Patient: sex M, age 71
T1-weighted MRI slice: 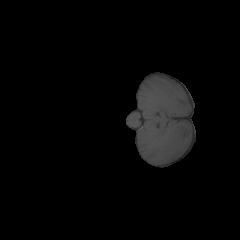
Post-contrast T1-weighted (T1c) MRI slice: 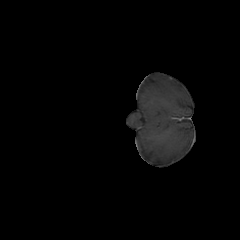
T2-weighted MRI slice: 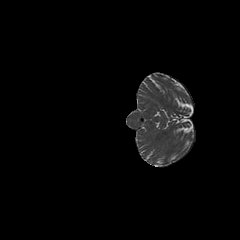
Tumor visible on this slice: no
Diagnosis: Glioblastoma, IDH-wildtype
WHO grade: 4